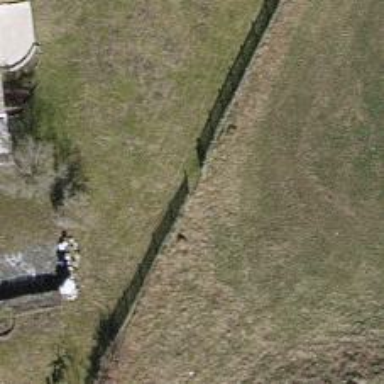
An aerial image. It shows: Fence is in the image.